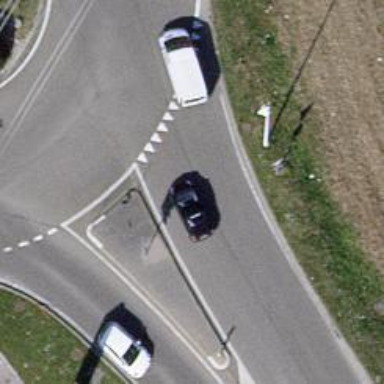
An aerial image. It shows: Road with "give way" sign.